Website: macys
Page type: gifting
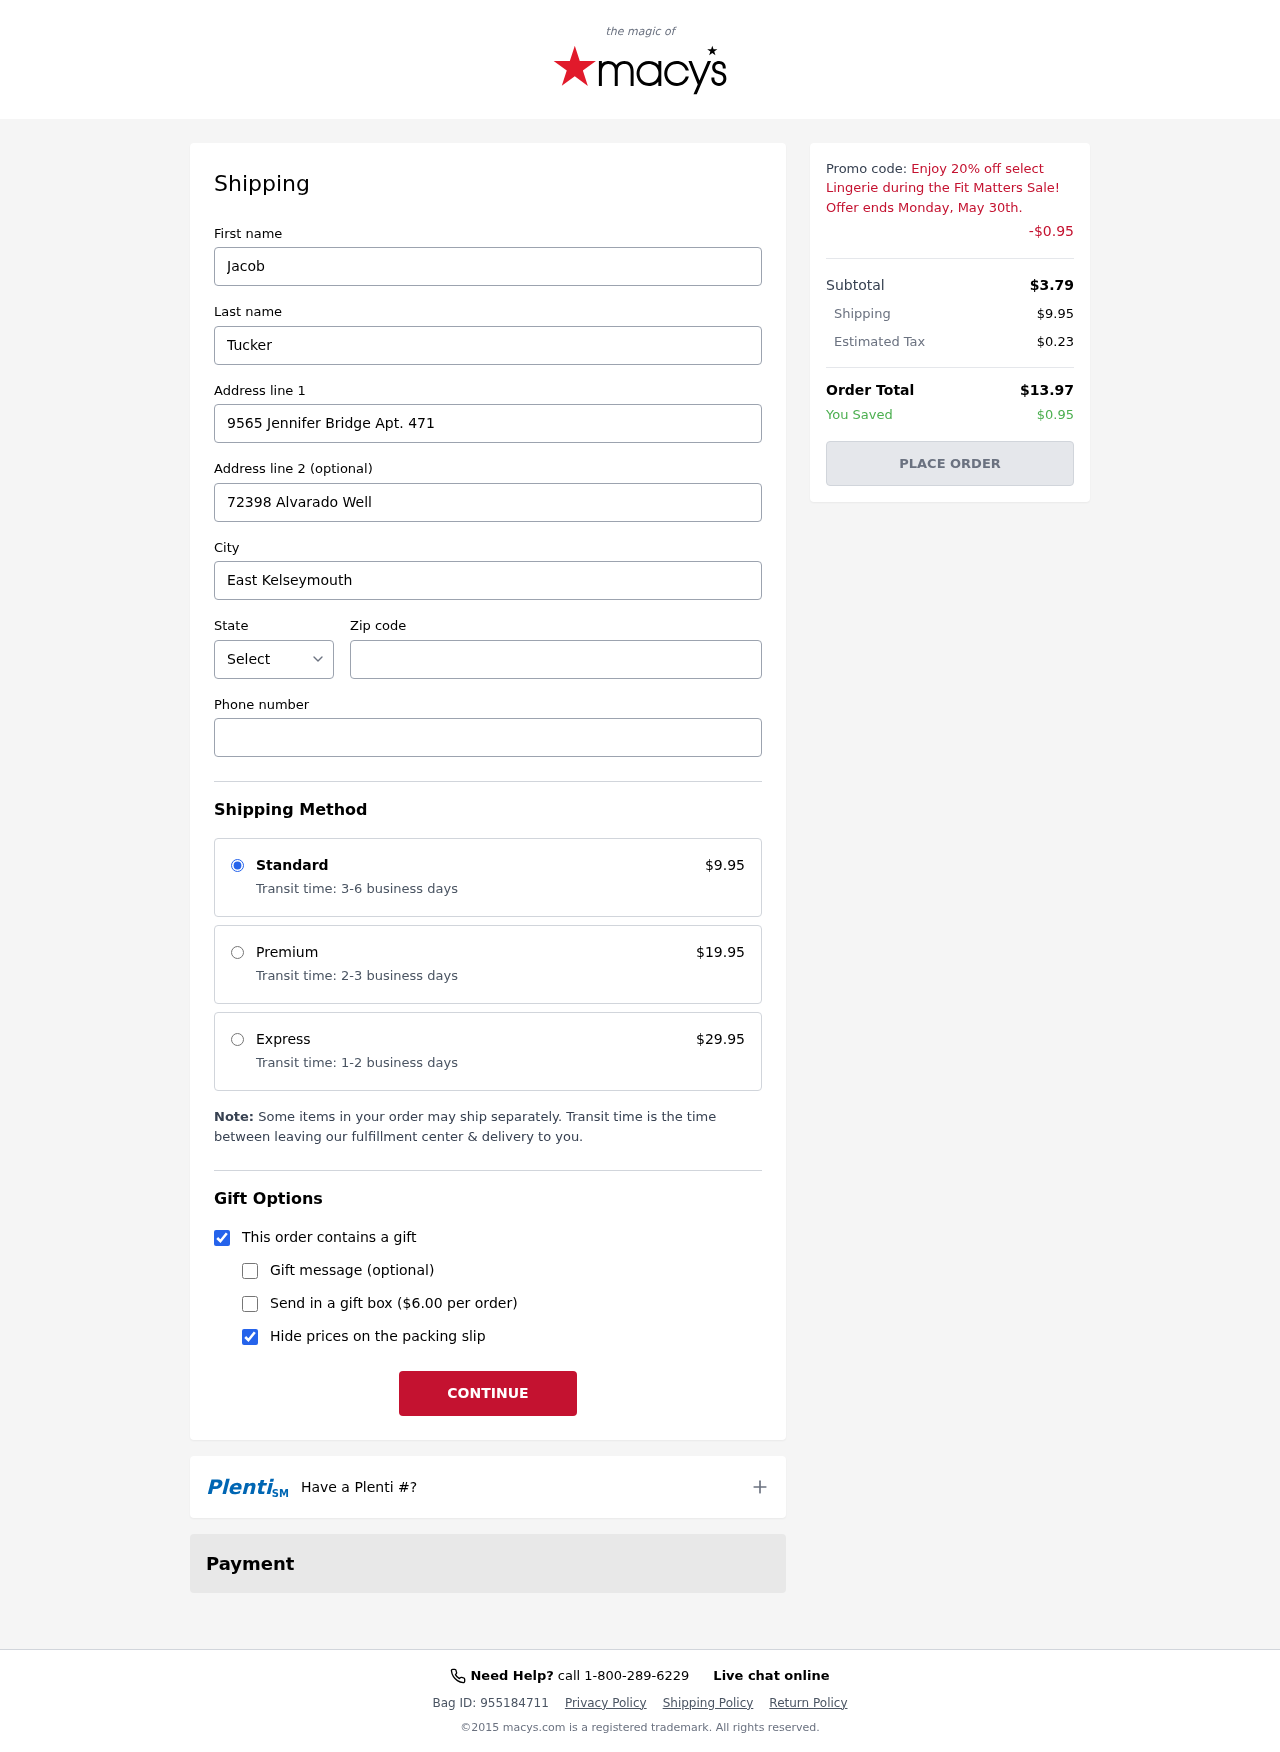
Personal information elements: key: PII_CITY
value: East Kelseymouth
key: PII_FIRSTNAME
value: Jacob
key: PII_LASTNAME
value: Tucker
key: PII_PHONE
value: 3806531345
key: PII_POSTCODE
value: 20471
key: PII_STATE_ABBR
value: RI
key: PII_STREET
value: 9565 Jennifer Bridge Apt. 471
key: PII_STREET2
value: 72398 Alvarado Well
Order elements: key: ORDER_SHIPPING_COST
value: $9.95
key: ORDER_DISCOUNT
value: -$0.95
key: ORDER_SUBTOTAL
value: $3.79
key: ORDER_TAX
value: $0.23
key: ORDER_TOTAL
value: $13.97
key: ORDER_SAVINGS
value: $0.95